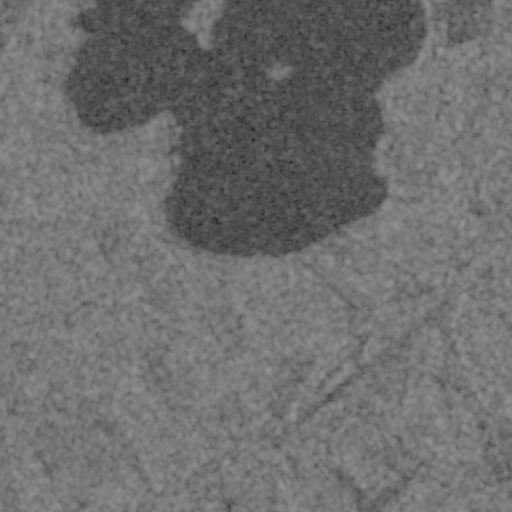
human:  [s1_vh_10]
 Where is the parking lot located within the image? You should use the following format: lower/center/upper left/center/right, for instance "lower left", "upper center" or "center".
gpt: The parking lot is located in the upper right of the image.
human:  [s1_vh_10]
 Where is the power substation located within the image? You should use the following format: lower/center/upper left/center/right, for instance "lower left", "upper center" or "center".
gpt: The power substation is located in the center right of the image.
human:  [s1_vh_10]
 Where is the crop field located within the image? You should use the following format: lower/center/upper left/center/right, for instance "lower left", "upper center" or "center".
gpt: There is no crop field in the image.

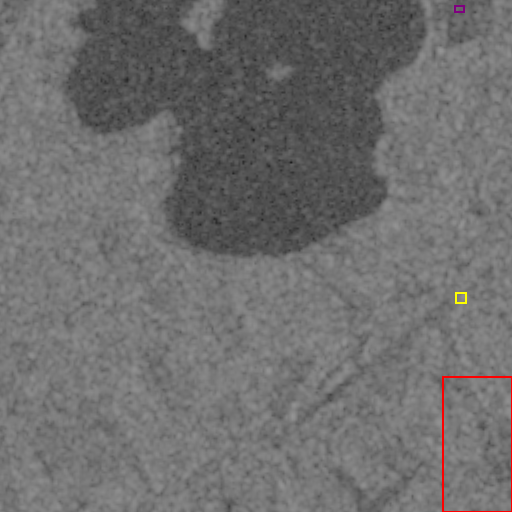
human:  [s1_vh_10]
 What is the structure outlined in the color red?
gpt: The structure outlined in red is a crop field.
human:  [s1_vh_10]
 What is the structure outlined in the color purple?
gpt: The structure outlined in purple is a parking lot.
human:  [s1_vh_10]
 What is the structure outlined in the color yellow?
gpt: The structure outlined in yellow is a power substation.
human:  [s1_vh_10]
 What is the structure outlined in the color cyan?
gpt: There is no cyan outline.